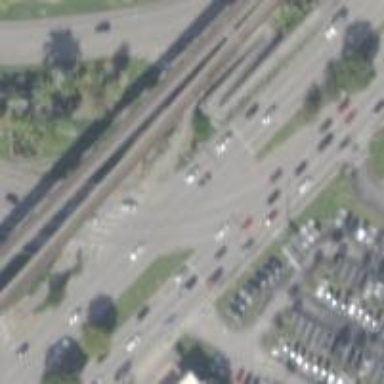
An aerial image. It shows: Asphalt trunk link road with separate sidewalk.